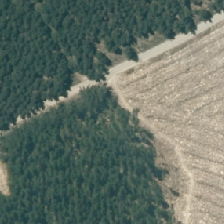
Land cover: harvested_forest